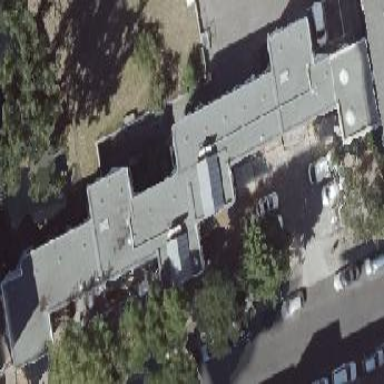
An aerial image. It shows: Residential building.